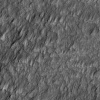
Atmospheric dust classification: not_dusty